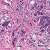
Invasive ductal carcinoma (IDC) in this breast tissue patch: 0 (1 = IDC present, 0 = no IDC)